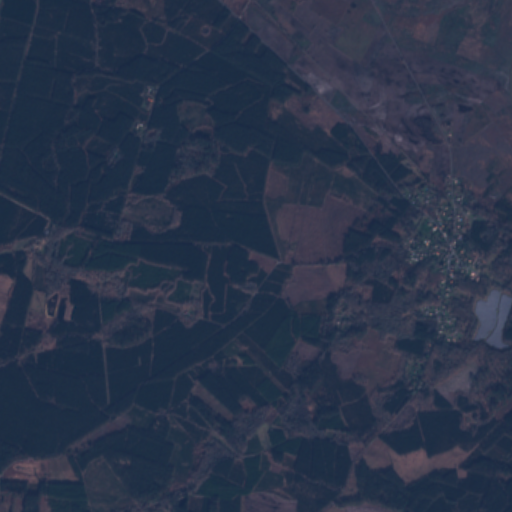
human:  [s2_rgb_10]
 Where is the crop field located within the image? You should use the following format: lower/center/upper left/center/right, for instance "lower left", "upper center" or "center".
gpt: The crop field is located in the lower left of the image.
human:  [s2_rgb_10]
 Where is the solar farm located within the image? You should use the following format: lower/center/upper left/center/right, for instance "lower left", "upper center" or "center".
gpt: The solar farm is located in the lower right of the image.
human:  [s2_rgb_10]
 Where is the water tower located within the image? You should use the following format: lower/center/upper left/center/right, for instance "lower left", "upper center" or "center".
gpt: The water tower is located in the center right of the image.
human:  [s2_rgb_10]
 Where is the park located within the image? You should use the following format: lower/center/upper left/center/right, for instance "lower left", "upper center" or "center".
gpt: There is no park in the image.